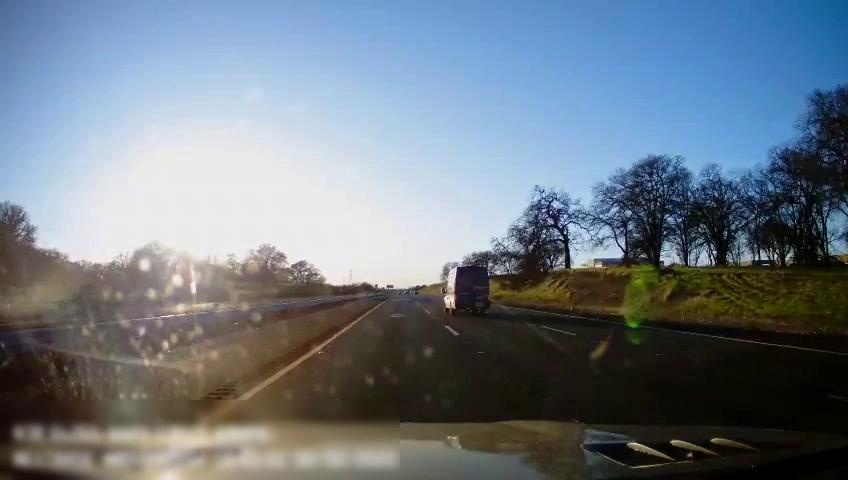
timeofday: Day
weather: Sunny
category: Drivable Space
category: Drivable Space
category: Vehicles | Truck
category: Lanes | Current Lane
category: Lanes | Current Lane
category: Lanes | Alternate Lane
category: Lanes | Alternate Lane